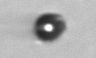
Label: bead